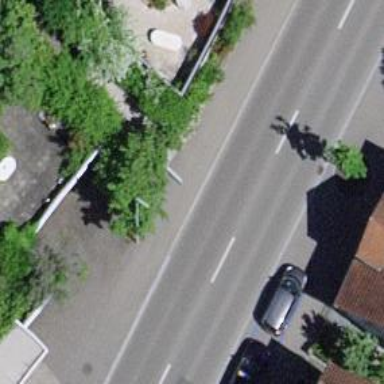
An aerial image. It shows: Cycle barrier.